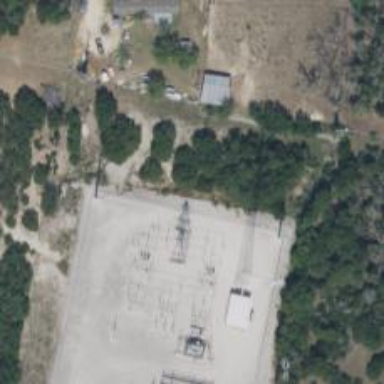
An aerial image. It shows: Power tower.